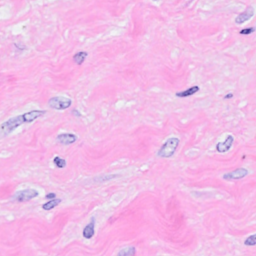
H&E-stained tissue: Breast